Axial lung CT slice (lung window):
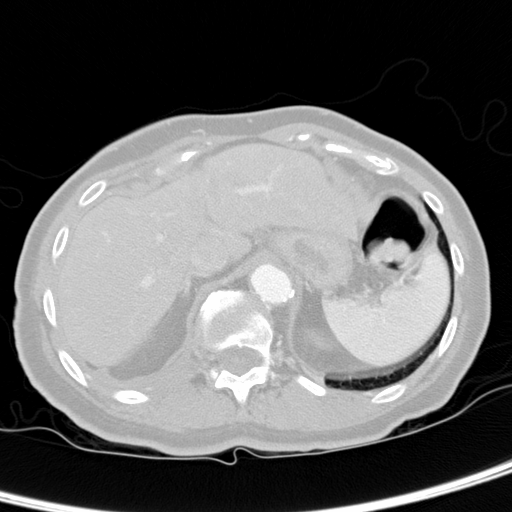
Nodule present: no